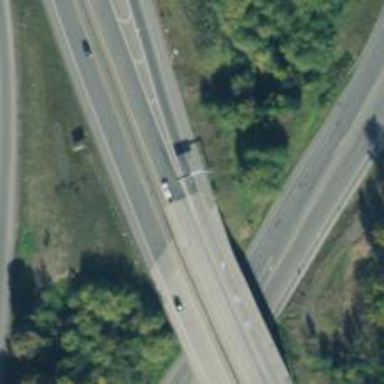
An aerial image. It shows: Bridge over motorway_link.